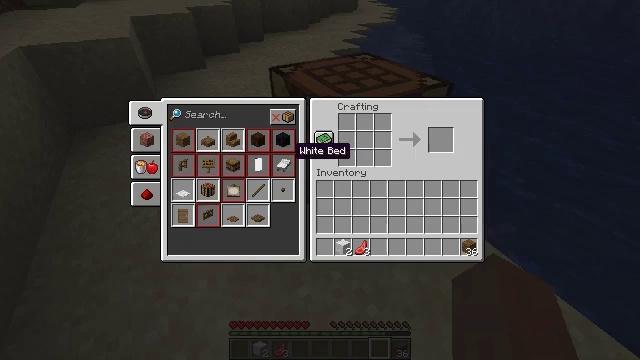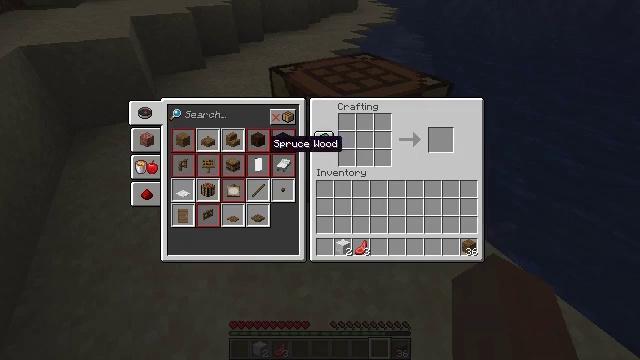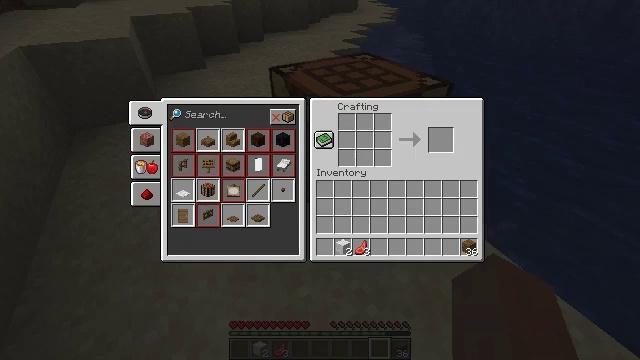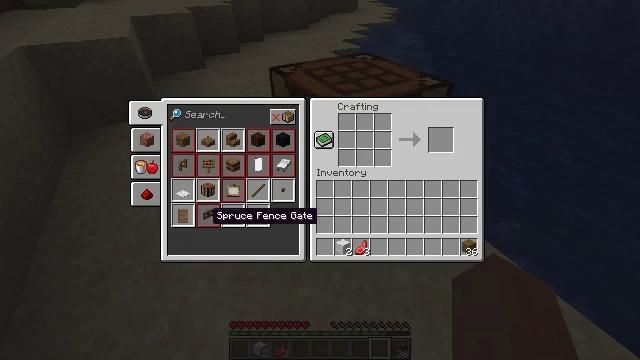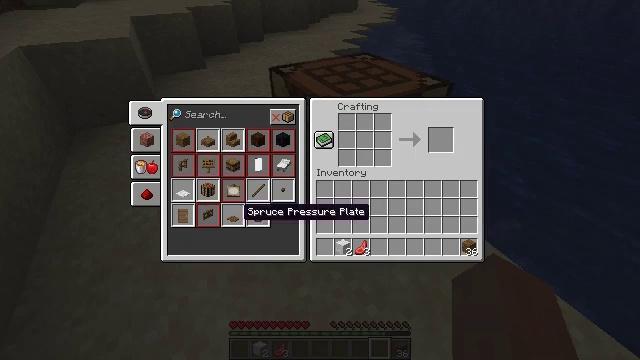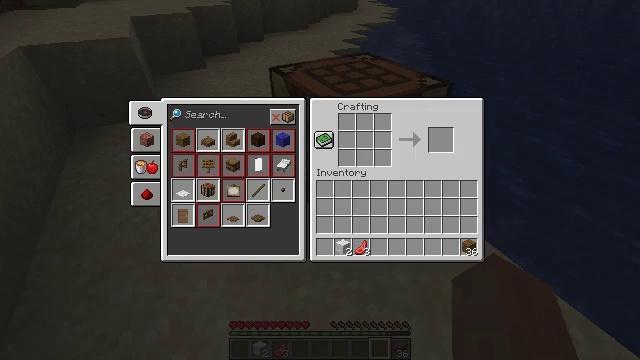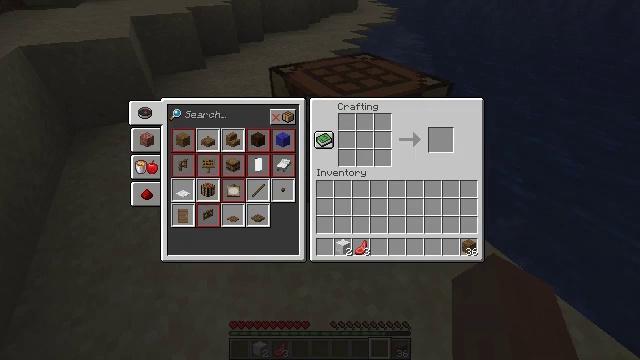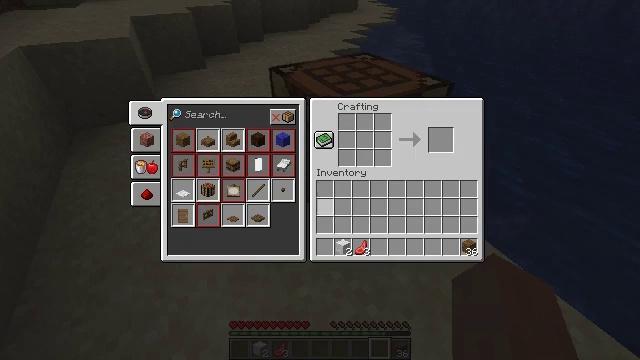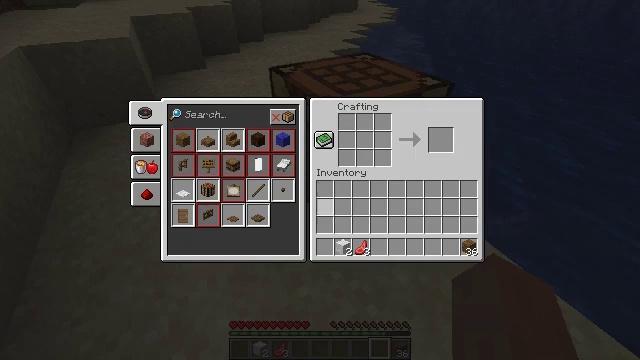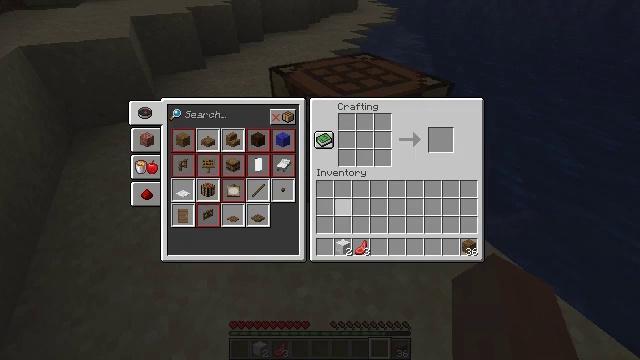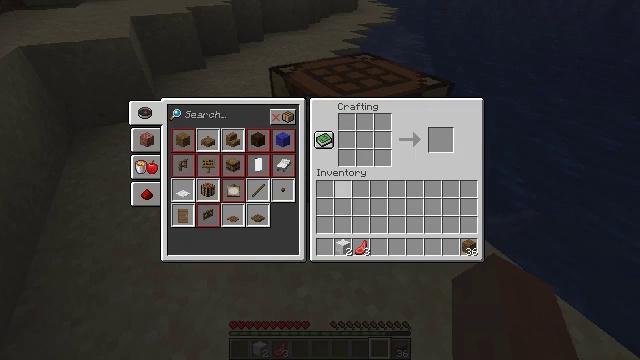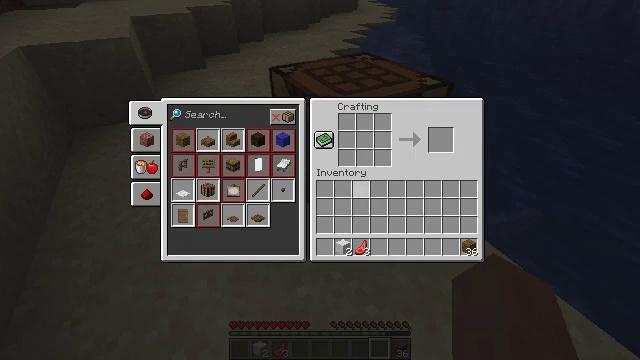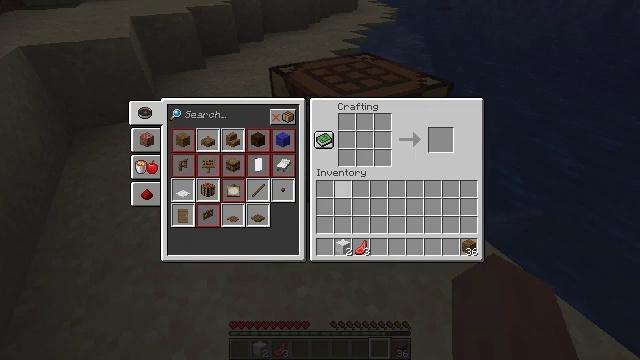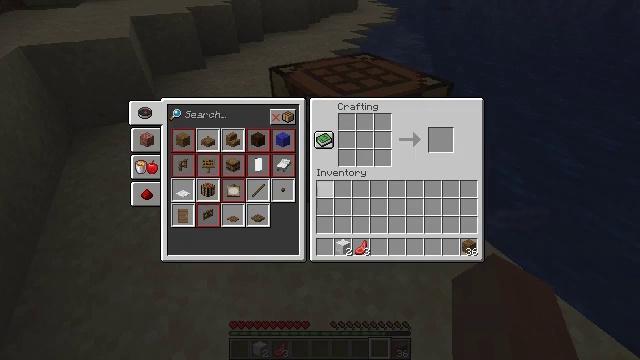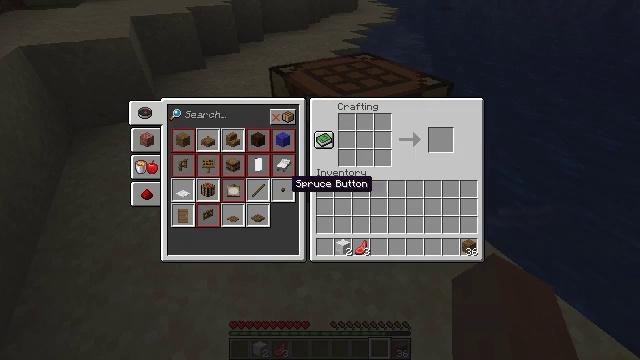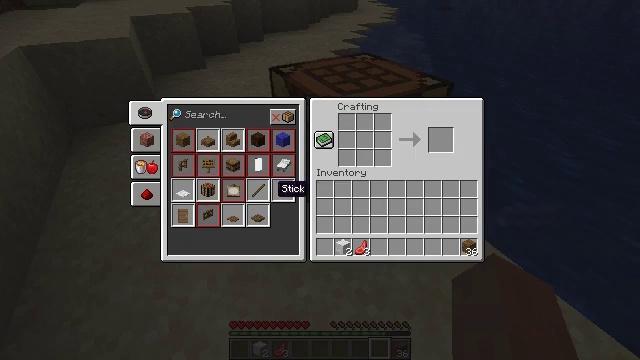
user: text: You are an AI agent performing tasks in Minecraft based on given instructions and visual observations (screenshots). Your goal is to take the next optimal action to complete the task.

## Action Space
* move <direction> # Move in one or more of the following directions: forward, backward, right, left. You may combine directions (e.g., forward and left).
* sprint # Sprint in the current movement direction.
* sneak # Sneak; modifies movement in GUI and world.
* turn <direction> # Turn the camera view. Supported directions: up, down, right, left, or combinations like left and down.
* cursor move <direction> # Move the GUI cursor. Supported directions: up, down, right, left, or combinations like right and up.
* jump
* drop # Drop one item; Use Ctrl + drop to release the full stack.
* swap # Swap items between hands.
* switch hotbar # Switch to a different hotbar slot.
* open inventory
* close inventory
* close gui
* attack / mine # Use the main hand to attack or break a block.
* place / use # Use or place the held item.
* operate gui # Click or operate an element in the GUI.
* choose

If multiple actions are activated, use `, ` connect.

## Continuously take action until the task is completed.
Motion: motion action
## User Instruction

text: Make a spruce boat using the crafting grid with spruce planks.
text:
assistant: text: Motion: open gui
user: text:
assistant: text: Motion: cursor move left and down
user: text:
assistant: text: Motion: cursor move right
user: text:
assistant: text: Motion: cursor move right
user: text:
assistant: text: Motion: cursor move right and up
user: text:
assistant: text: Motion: cursor move right
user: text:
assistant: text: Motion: cursor move right
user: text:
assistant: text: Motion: cursor move right
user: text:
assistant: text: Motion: no_op
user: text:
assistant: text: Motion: cursor move right and up
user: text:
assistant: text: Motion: no_op
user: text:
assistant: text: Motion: cursor move left
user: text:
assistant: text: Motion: cursor move left
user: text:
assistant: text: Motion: cursor move left and down
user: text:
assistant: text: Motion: cursor move left
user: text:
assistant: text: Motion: no_op
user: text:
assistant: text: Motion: no_op
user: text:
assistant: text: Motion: no_op
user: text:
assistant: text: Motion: no_op
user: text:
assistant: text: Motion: no_op
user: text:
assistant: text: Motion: cursor move left and down
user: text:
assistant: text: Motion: no_op
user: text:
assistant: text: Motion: no_op
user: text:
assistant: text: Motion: no_op
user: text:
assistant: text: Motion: no_op
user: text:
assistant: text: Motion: cursor move right and up
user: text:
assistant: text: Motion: cursor move right and up
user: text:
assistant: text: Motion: cursor move right
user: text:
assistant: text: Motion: cursor move right
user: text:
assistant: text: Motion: no_op